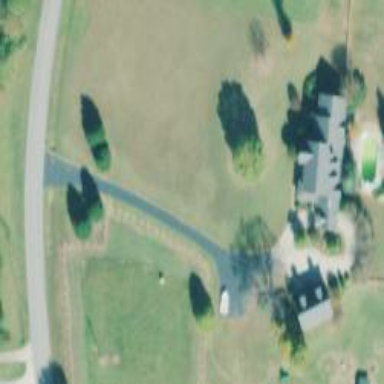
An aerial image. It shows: Driveway.